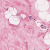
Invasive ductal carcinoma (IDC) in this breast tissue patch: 0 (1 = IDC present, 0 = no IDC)